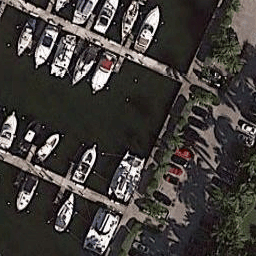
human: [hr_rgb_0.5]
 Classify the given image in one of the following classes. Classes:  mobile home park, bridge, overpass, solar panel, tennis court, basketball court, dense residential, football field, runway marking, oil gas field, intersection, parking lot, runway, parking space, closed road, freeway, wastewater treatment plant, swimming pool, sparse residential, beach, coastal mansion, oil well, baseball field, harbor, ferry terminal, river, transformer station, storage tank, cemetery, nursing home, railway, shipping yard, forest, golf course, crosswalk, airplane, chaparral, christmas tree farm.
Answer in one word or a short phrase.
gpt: harbor